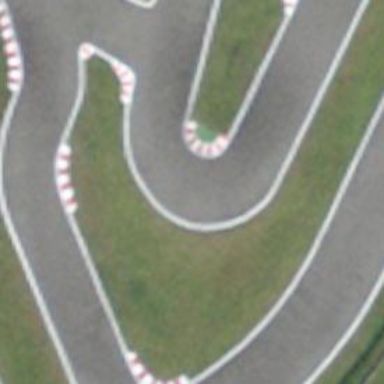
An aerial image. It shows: Asphalt raceway designed for karting sports.